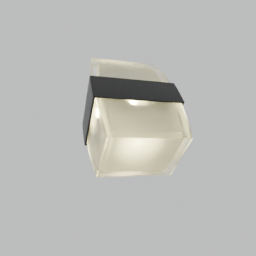
Label: lighting